Aerial crown-view tile of a tropical tree (Barro Colorado Island, Panama), acquired 20250915:
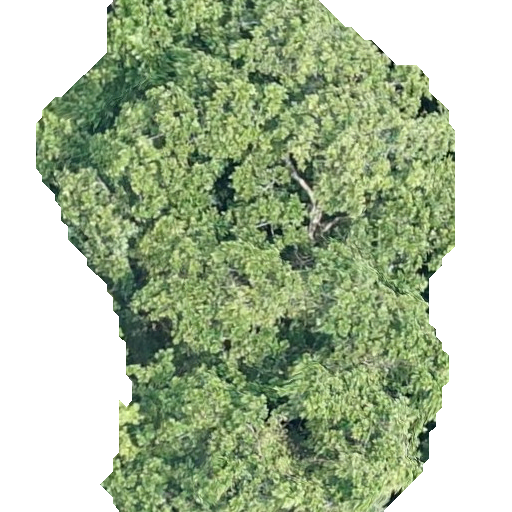
Species: Anacardium excelsum
GBIF accepted scientific name: Anacardium excelsum
Crown area: 278.27 m²